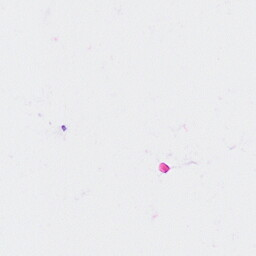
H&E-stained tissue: Ovarian